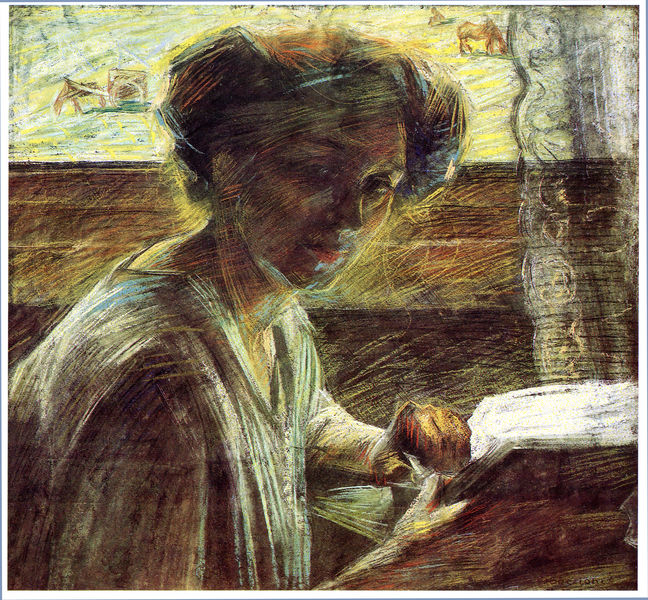
Titel: Ritratto femminile
Künstler: Umberto Boccioni
Standort: Venezia
Institution: Galleria Internazionale d'Arte Moderna / Ca' Pesaro
Schlagwörter: blau, dunkel, hand, kopf, schatten, weiß, gelb, sitzen, braun, bunt, fenster, frau, frisur, haar, kleid, kreide, licht, mund, pastell, profil, skizze, straße, tisch, zeichnung, zimmer, ausblick, blick, rot, tier, tiere, wiese, expressionismus, hemd, jung, wand, augen, bluse, gesicht, bildnis, hals, hände, portrait, porträt, signatur, vorhang, kühe, weide, land, haare, halbfigur, sitzend, nachthemd, lippen, pferd, pferde, schnell, aussicht, gleb, strand, düster, ansicht, moderne, kutsche, gardine, weib, zopf, büste, finster, lesen, hochsteckfrisur, striche, leuchten, betrachter, buch, schraffur, schraffuren, haarkranz, stift, seiten, halbprofil, leuchtend, steckfrisur, lesend, turban, blättern, buntstift, postimpressionismus, fester, umgebungsfarben, nahsicht, boccioni, schrafiert, aufblickend, höhungen, strichig, kritzel, krakel, zopg, pferede, paula modersohn becker, aquarellstifte, direkt ansciht, gardinge, frfau, gelb-braun, gekrazt, gekratzt, pferd#, schraffeirt, blause, kntrast, zum betrachter